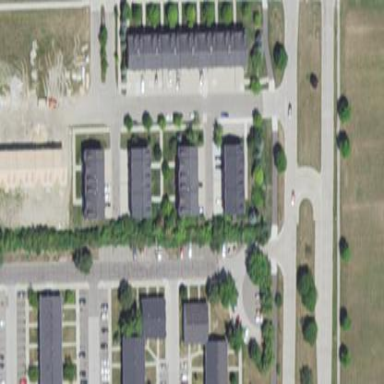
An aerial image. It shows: Residential area consisting of condominiums.